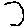
Label: hexagon